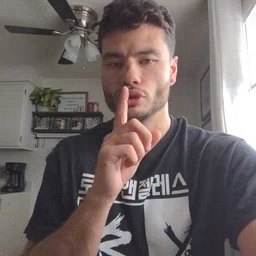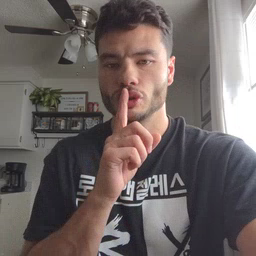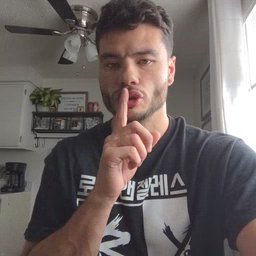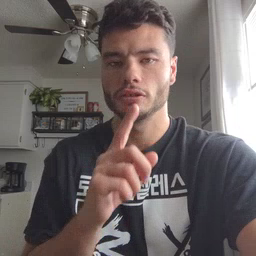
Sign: shhh